Interaction volume radius: 10 \u00c5
Interaction volume height: 10 \u00c5
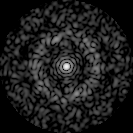
Disorder parameter: 0.8114